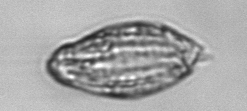
Label: Katodinium_or_Torodinium